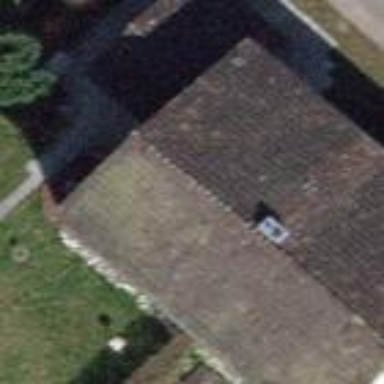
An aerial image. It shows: Terrace building.